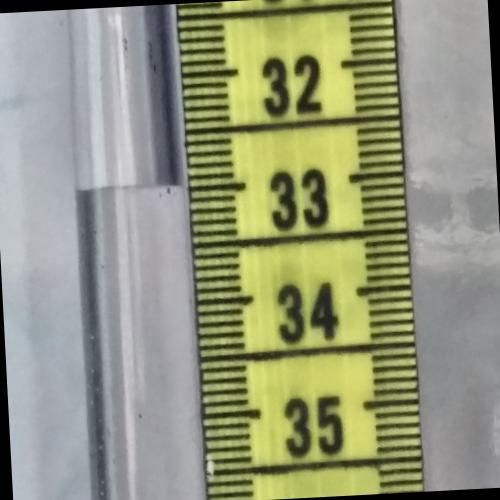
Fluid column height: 33.0 cm